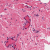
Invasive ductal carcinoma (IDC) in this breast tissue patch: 0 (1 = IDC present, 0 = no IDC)